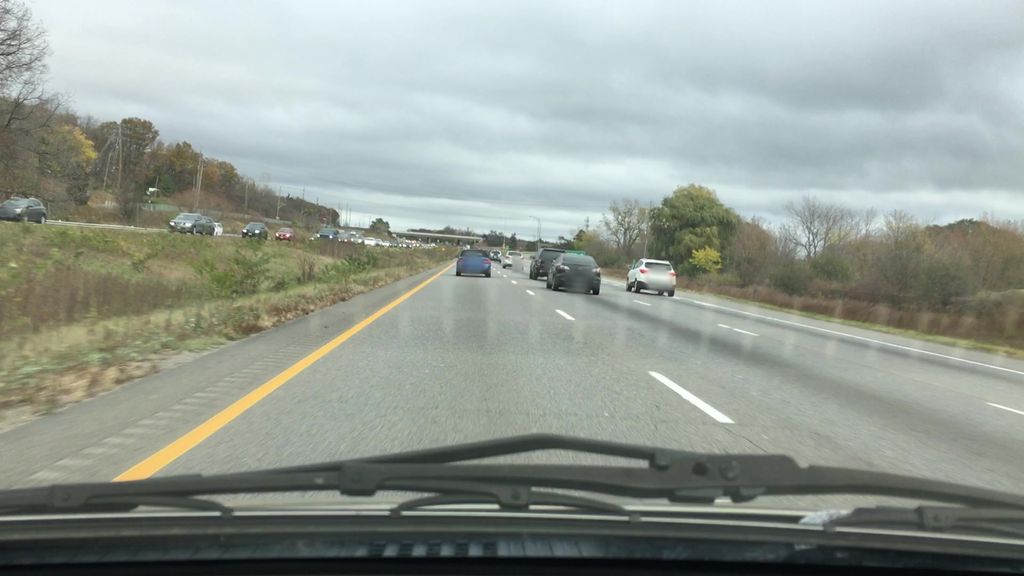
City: hamilton